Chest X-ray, PA view. Patient: 83 years old, sex M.
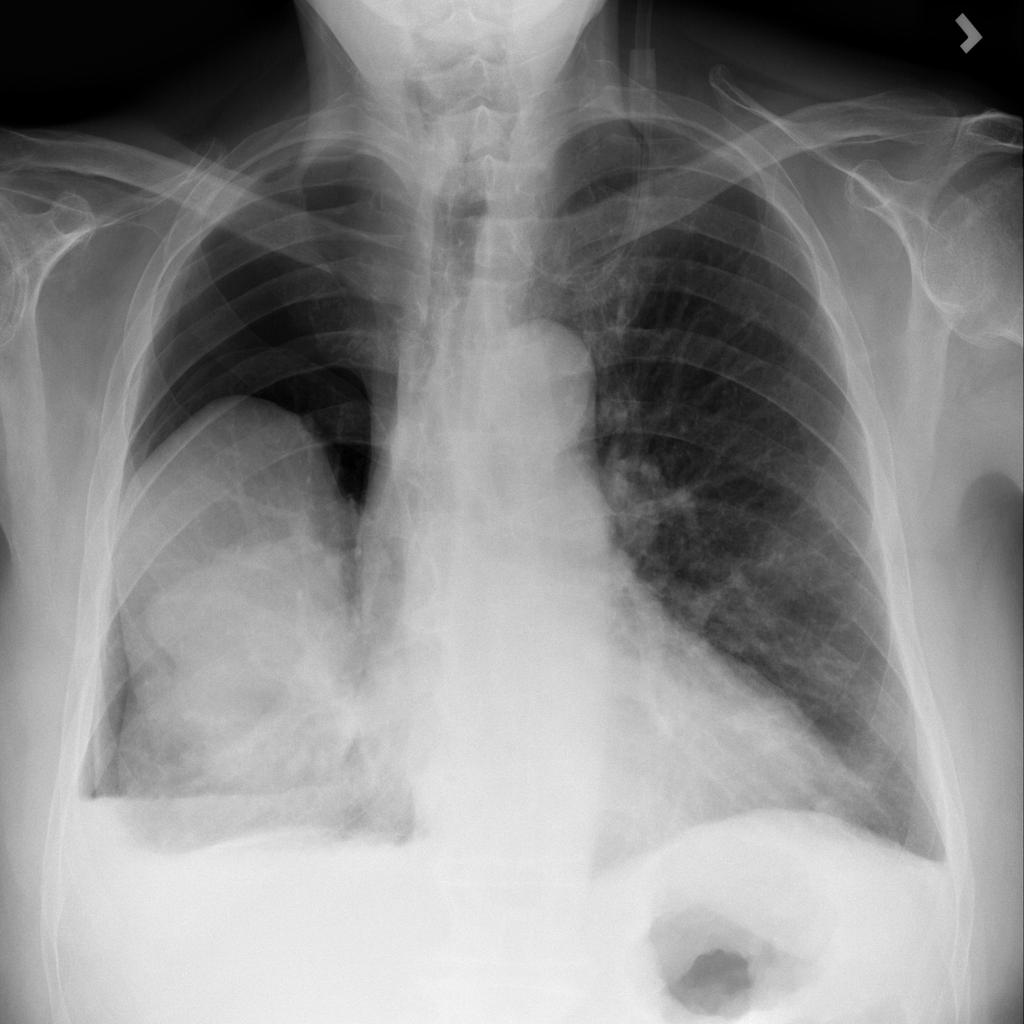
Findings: Effusion, Mass